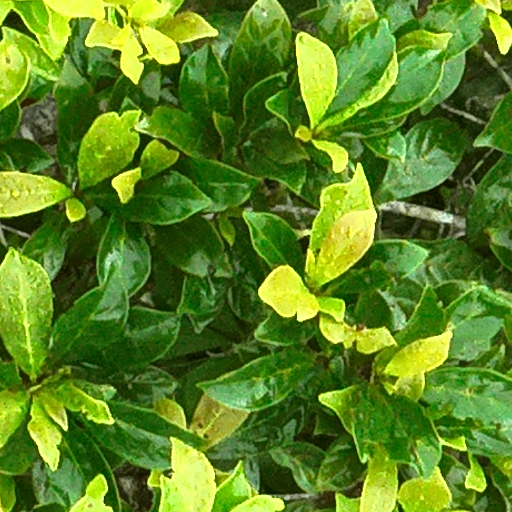
Species: Terminalia amazonia
GBIF accepted scientific name: Terminalia amazonica
Crown area (m\u00b2): 216.029